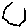
Label: hexagon